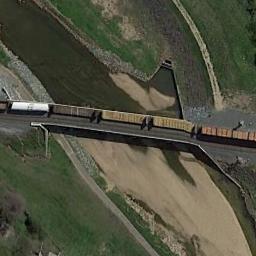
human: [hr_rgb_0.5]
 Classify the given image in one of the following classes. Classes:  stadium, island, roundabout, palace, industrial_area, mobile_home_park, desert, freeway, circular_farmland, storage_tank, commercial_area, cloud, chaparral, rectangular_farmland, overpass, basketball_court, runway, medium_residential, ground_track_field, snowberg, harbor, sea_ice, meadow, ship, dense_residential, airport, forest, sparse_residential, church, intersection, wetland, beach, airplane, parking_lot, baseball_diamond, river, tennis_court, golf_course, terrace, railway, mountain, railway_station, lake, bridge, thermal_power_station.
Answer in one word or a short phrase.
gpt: bridge